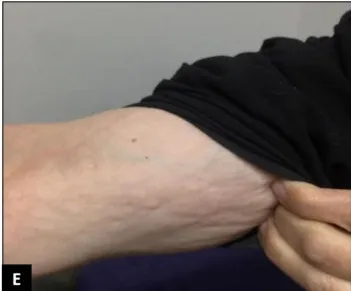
Physical examination revealed the skin had turned shiny and tight. Changes in the arm and lower abdomen in favor of morphea were also observed (D,E).
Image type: medical_photograph (skin_photograph)